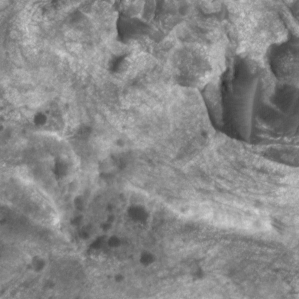
Label: non_frost